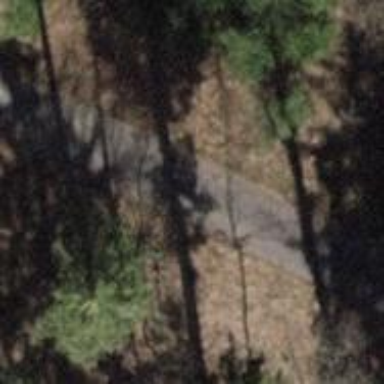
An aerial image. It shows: Paved track with grade 1 surface.